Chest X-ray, AP view. Patient: 44 years old, sex M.
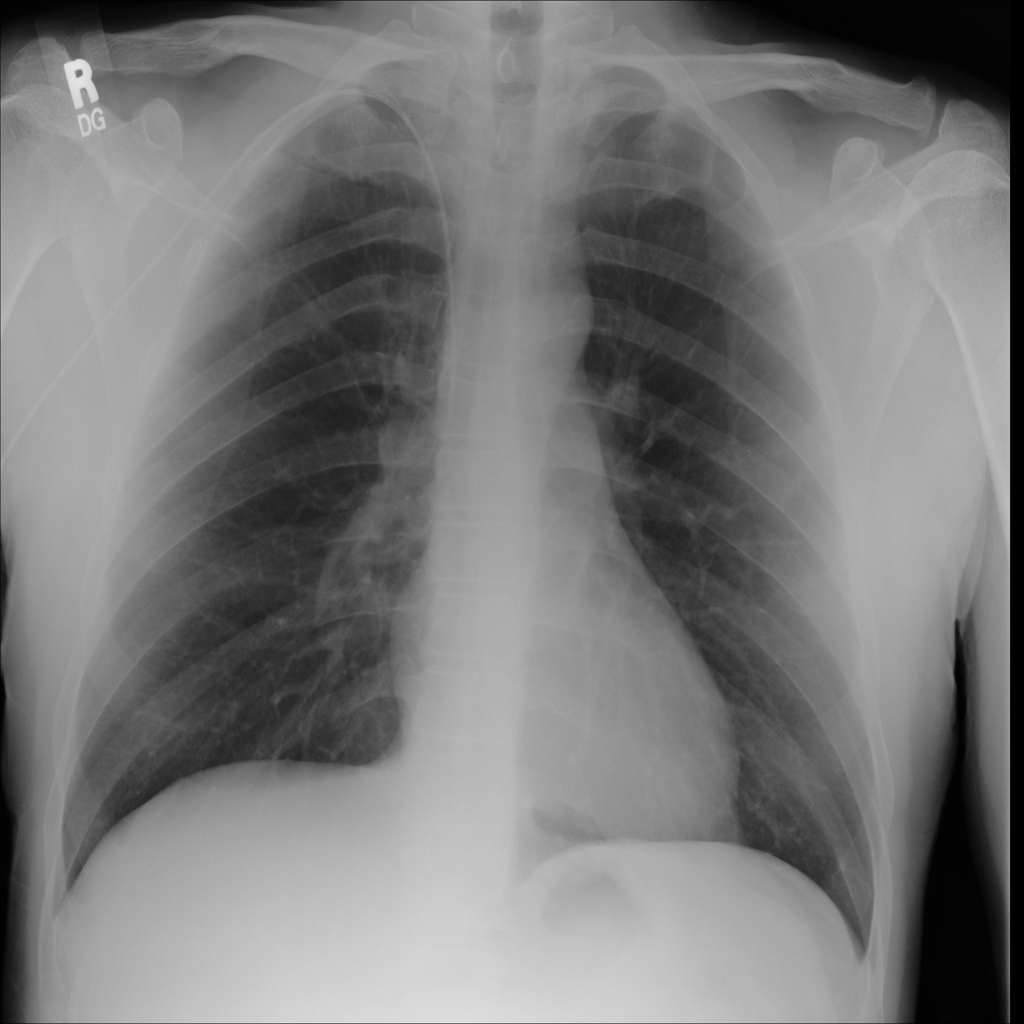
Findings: No Finding